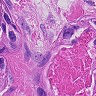
Metastatic tissue present: yes